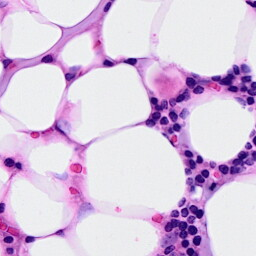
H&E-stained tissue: Breast